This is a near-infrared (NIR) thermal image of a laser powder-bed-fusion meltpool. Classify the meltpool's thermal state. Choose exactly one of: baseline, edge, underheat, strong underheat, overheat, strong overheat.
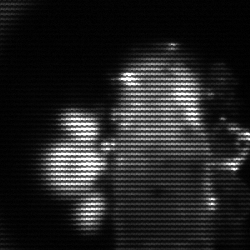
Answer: strong underheat